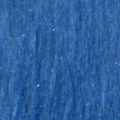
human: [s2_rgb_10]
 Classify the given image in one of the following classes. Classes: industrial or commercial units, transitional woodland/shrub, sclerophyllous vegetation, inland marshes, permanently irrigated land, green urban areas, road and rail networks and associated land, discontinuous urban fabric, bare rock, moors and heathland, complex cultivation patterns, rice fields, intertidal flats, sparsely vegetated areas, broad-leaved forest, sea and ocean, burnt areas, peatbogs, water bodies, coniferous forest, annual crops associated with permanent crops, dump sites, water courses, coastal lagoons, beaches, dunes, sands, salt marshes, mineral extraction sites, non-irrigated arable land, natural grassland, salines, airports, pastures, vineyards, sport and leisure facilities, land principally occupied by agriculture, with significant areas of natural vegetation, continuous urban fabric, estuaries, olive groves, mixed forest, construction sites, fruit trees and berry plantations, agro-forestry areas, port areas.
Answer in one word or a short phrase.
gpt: sea and ocean